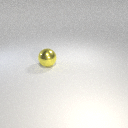
large yellow metal sphere